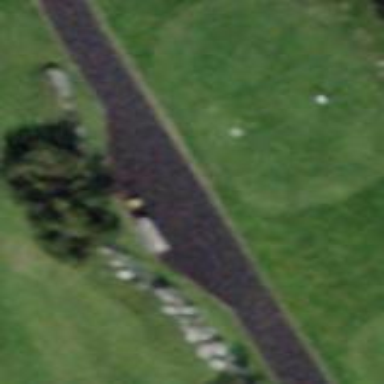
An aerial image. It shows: Golf tee.